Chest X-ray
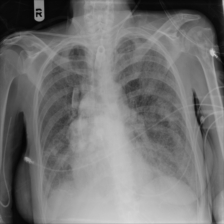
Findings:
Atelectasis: negative
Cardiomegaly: negative
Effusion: negative
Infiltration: negative
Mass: positive
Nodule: negative
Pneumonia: positive
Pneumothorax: negative
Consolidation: negative
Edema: negative
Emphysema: negative
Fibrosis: negative
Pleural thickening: negative
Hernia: negative